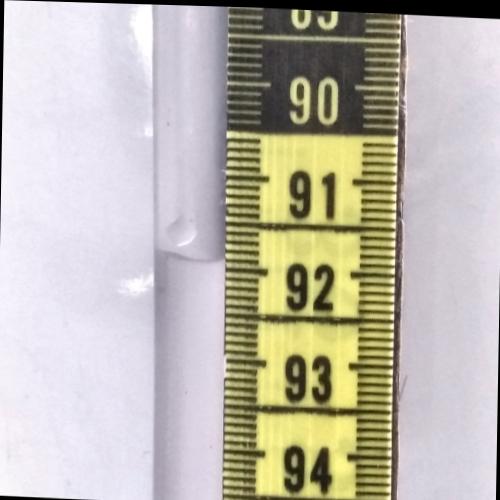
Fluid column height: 91.9 cm